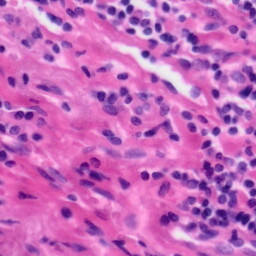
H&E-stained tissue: Tonsil